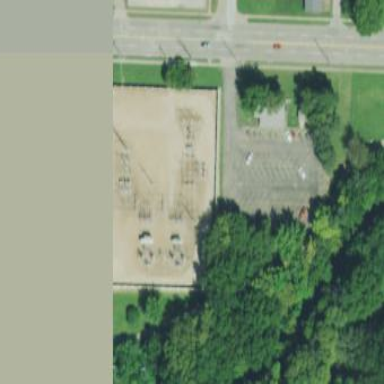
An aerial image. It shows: Distribution level power substation enclosed by fence.